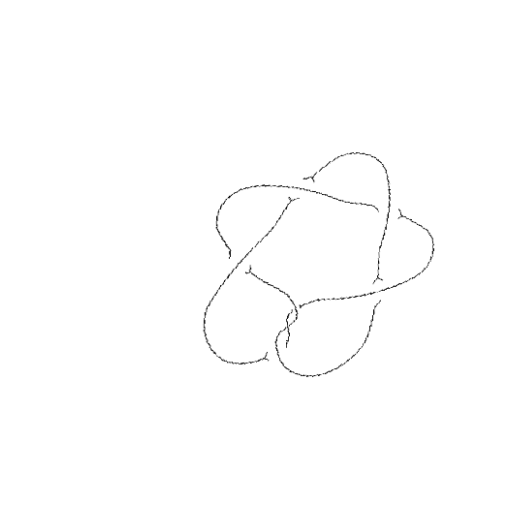
Crossing number: 7